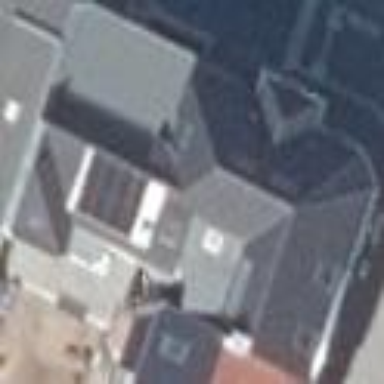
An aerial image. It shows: Residential building.